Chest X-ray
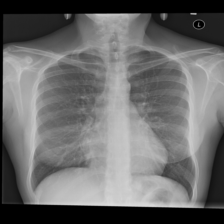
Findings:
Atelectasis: negative
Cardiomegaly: positive
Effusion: positive
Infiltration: negative
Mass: negative
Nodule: negative
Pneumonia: negative
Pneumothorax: negative
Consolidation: negative
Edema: negative
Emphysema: negative
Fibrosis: negative
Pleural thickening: negative
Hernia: negative